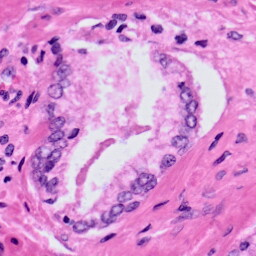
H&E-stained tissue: Prostate